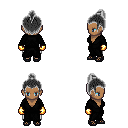
a pixel art fantasy rpg character, female body template, human, dark skin, gray robe, white pants, gray short topknot hairstyle, gold gloves, ghillies, four views (front, back, left, right), 2x2 character sprite sheet, small pixel art, hard edges, no anti-aliasing